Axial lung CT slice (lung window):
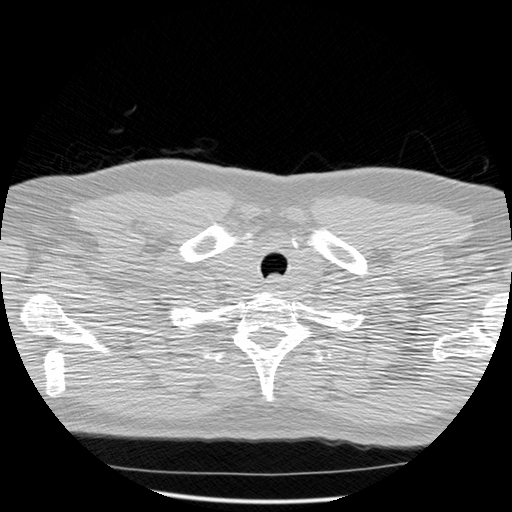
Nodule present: no